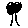
Label: tree